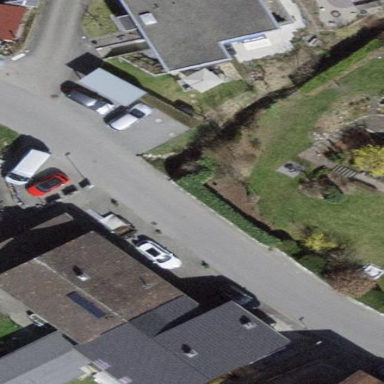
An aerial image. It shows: Street-side parking area.